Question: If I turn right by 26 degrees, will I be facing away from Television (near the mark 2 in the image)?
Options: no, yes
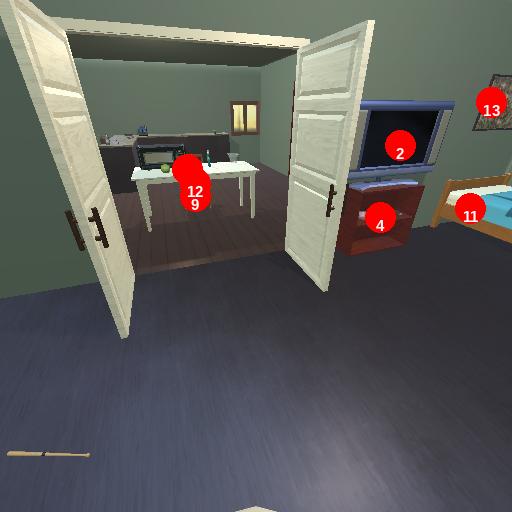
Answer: no